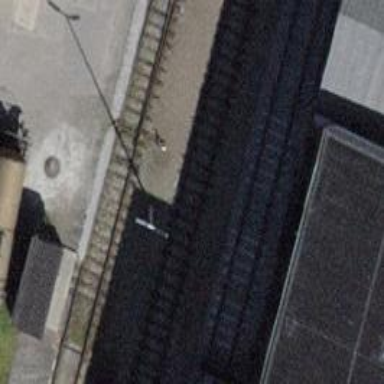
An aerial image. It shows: Railway switch.